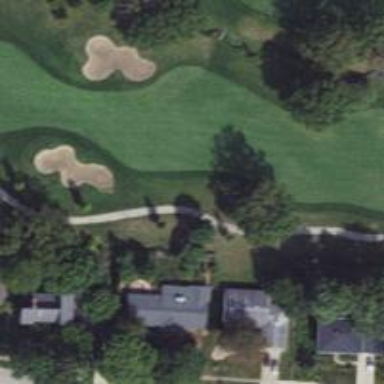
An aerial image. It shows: View of golf hole.